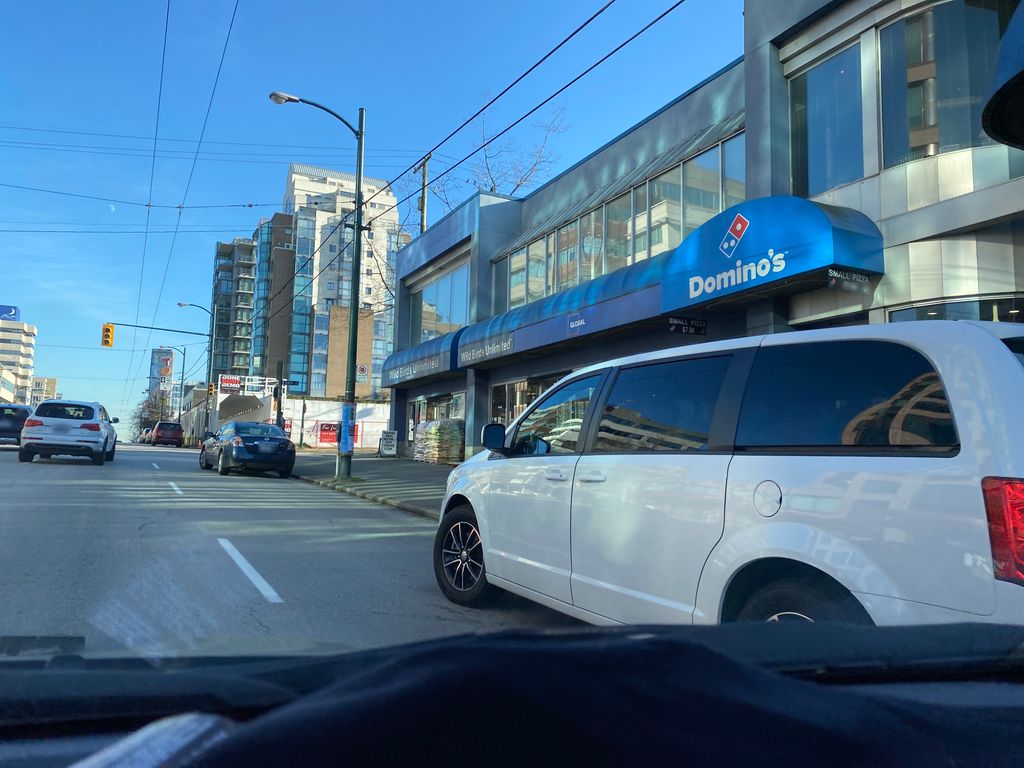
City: vancouver